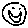
Label: smiley face